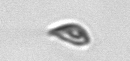
Label: Cryptophyta